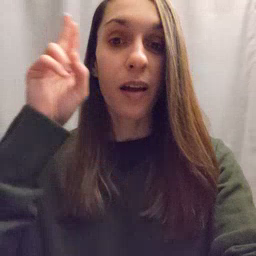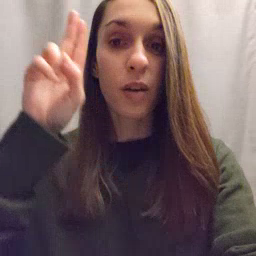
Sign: uncle